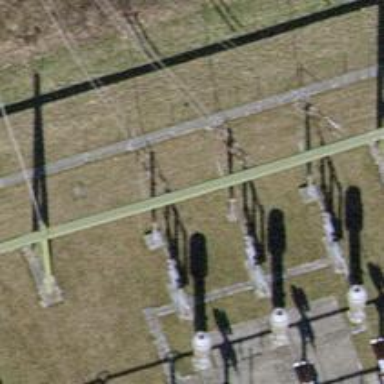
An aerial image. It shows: Power line with three cables.